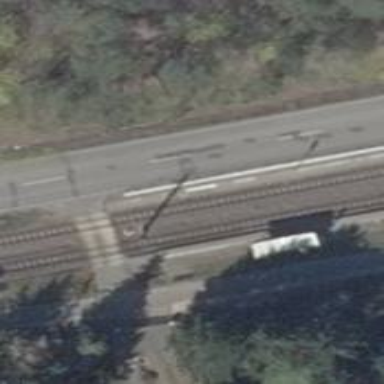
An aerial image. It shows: Tram stop position for public transport.